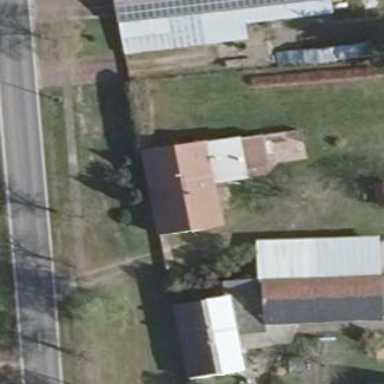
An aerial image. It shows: Flat-roofed house.